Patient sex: M
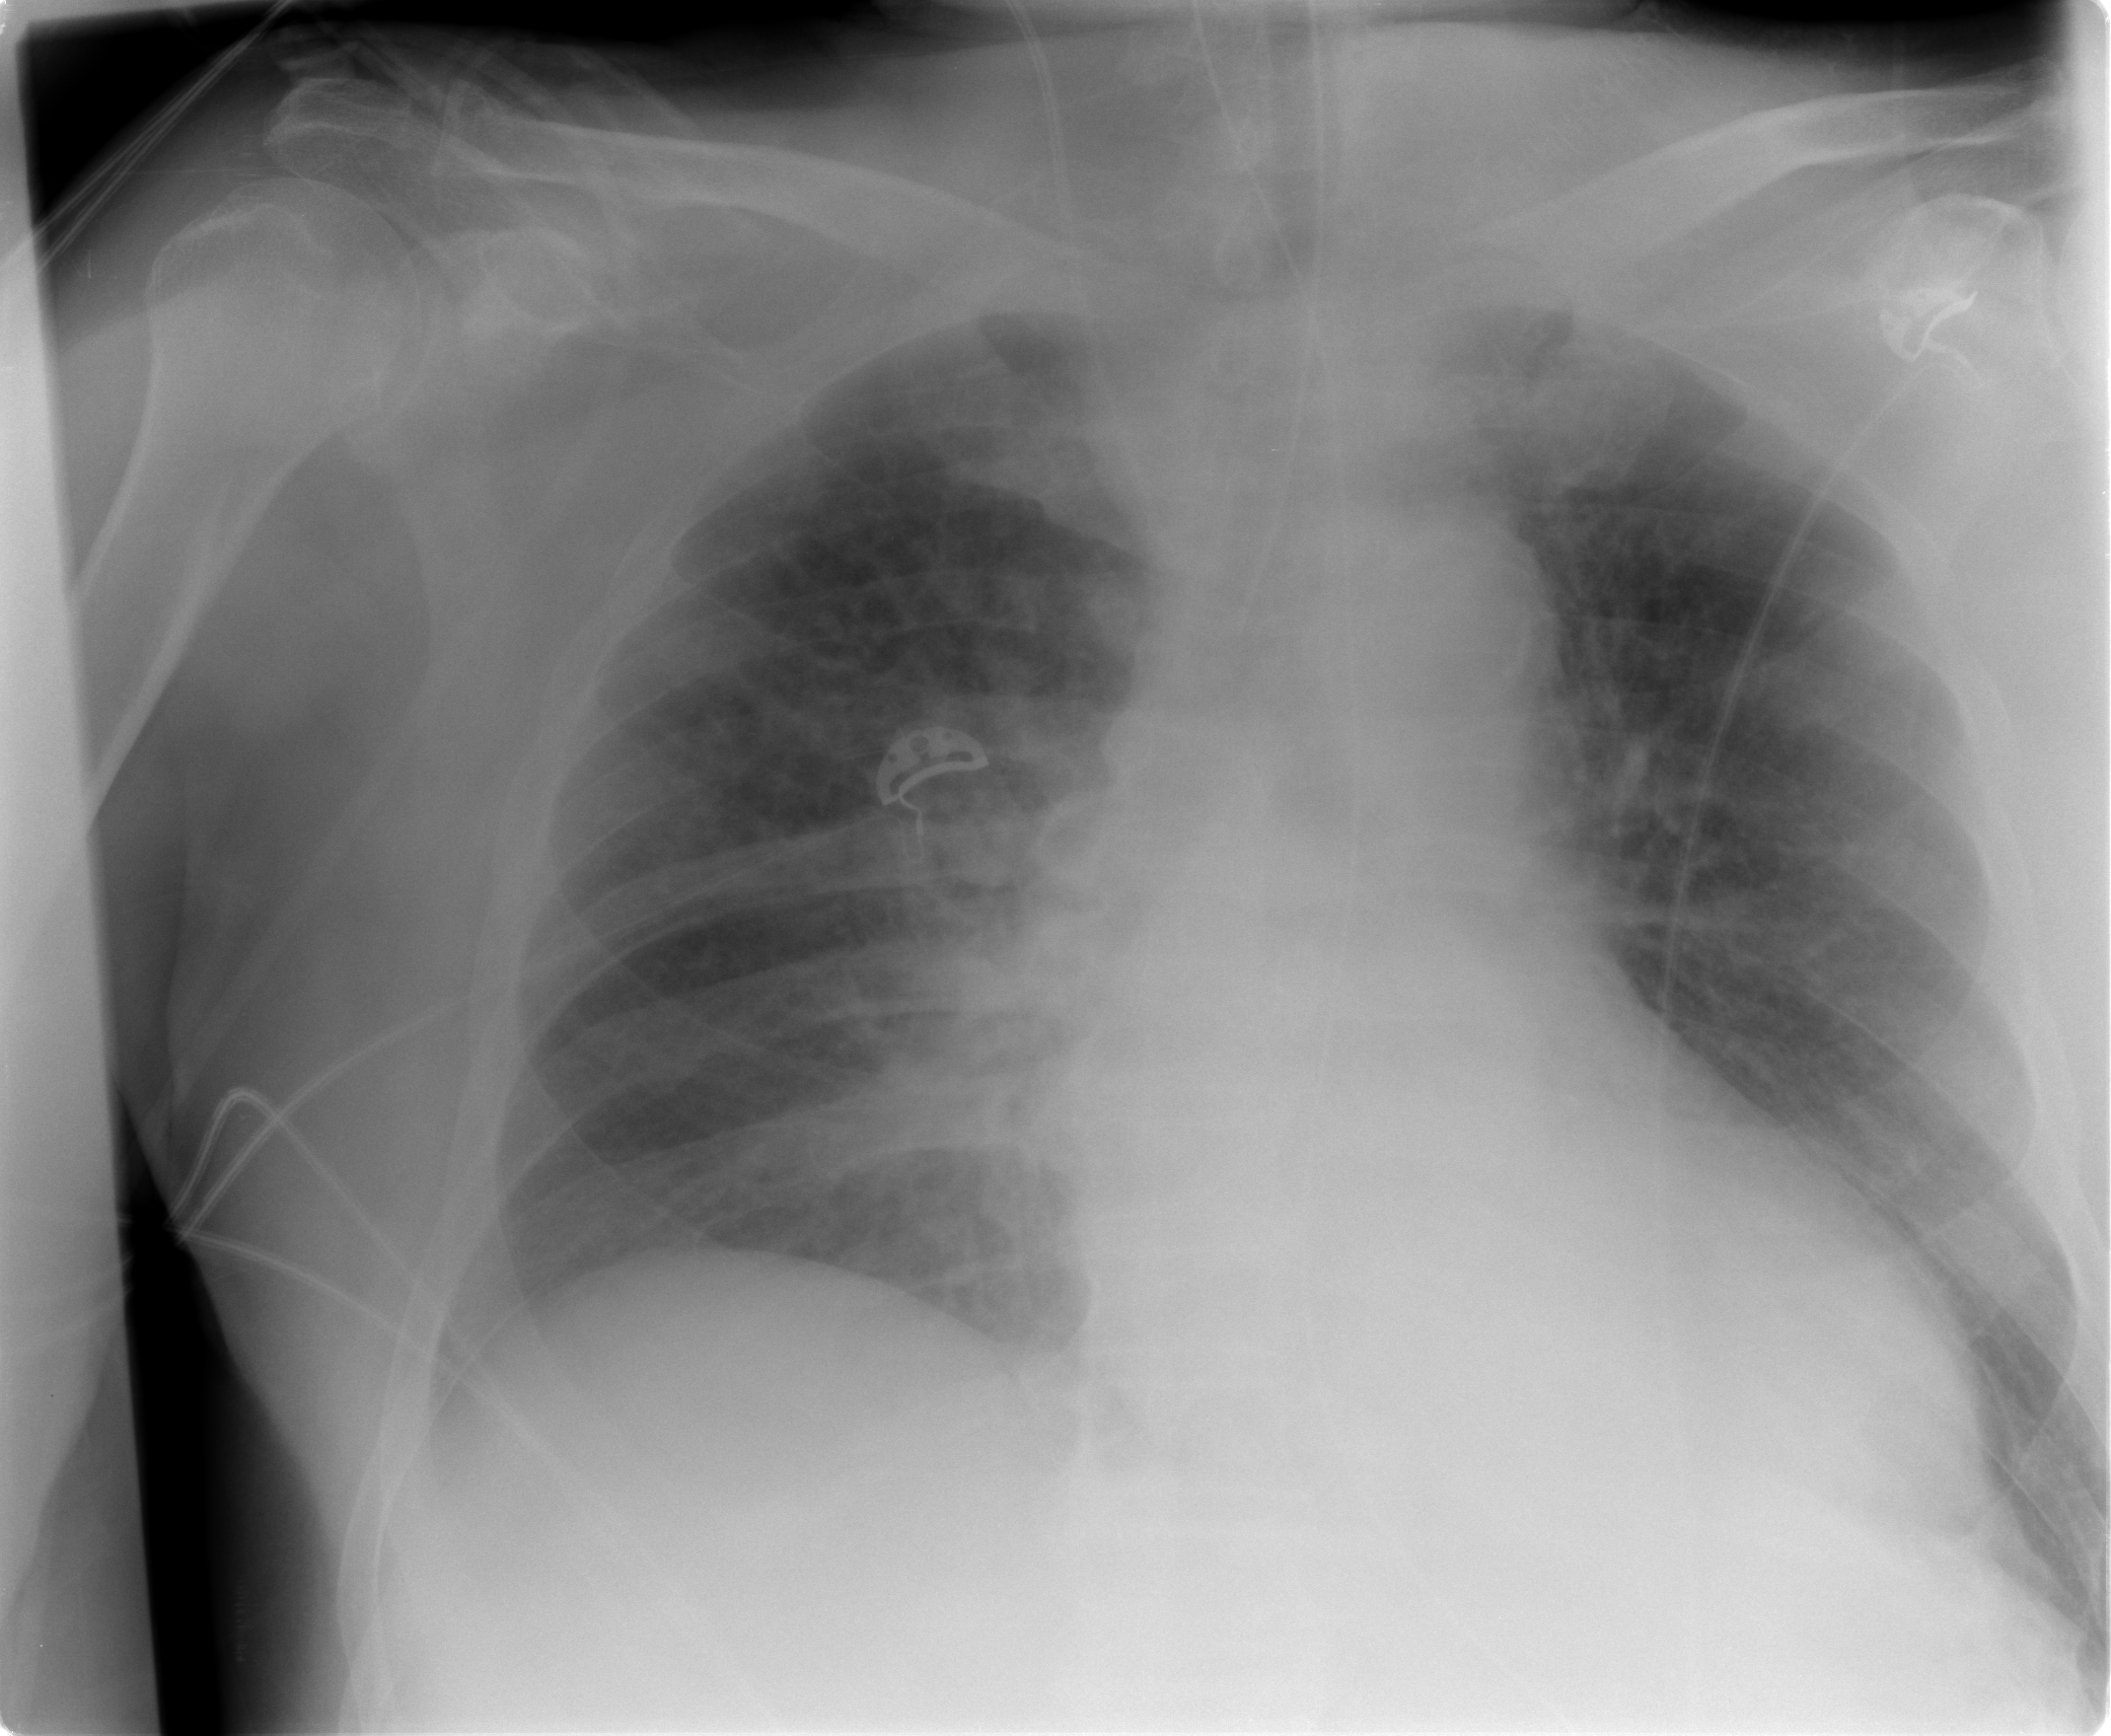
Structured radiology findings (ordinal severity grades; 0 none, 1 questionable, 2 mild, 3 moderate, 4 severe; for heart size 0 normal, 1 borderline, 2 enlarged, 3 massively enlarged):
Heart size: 0
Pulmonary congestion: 2
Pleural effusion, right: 0
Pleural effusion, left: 0
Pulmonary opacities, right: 2
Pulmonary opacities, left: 2
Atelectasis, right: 0
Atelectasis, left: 0